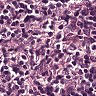
Metastatic tissue present: no